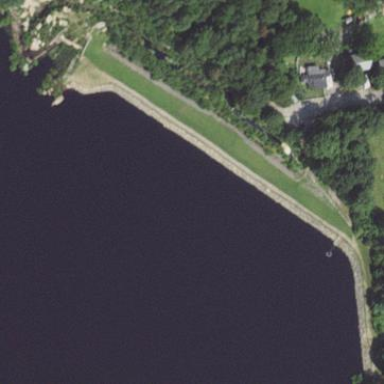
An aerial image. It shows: Dam along waterway.